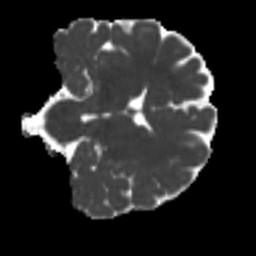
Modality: MD
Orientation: coronal
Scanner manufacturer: siemens
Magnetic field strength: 3 T
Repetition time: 4 s
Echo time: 0.0594 s